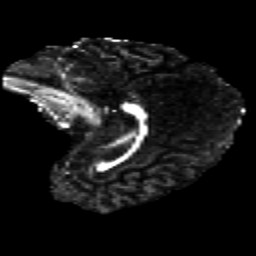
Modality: FA
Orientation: sagittal
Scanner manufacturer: ge
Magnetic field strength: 3 T
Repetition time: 17 s
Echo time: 0.0855 s